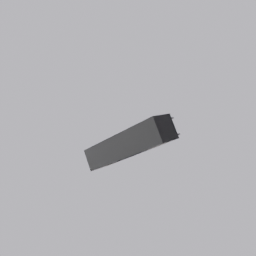
Label: furniture